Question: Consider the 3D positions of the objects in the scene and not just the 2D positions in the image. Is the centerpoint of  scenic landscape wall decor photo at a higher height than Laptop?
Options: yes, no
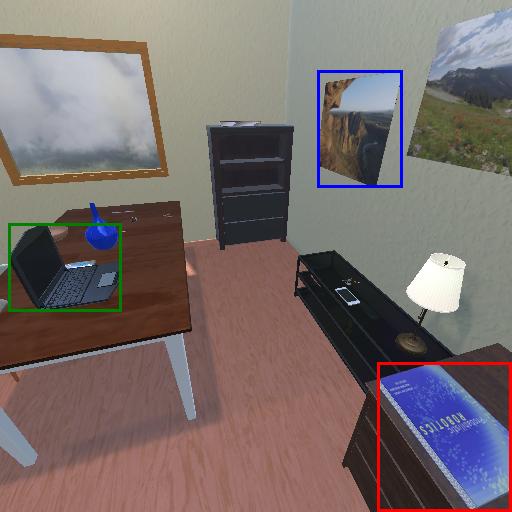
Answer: yes